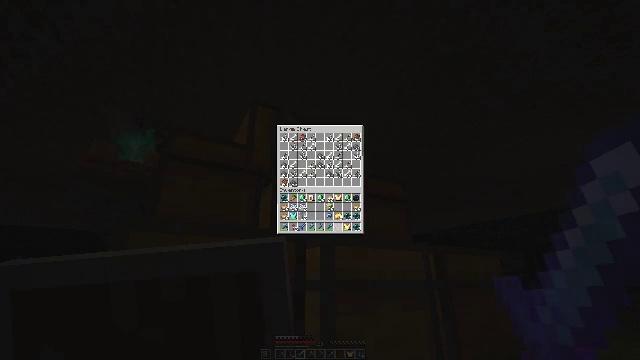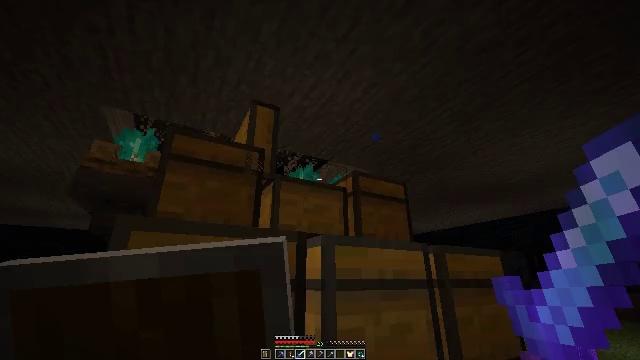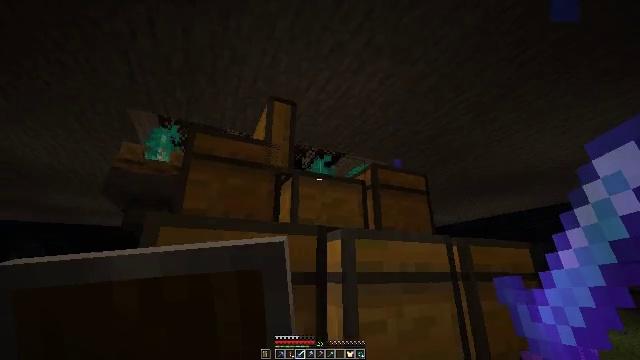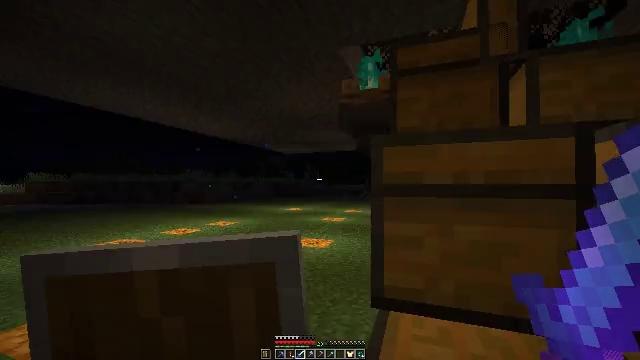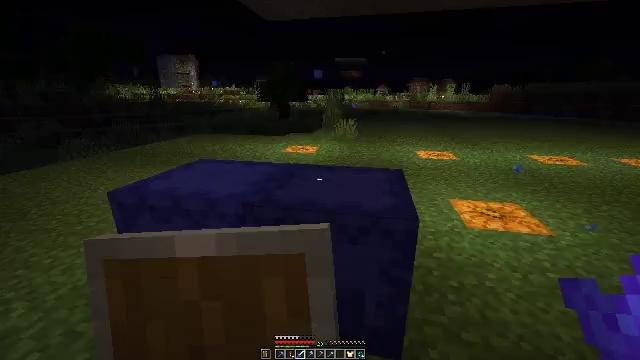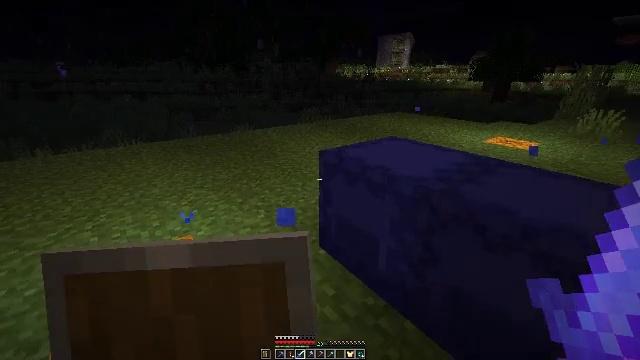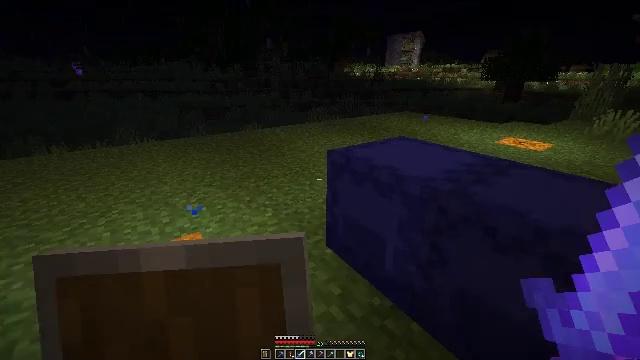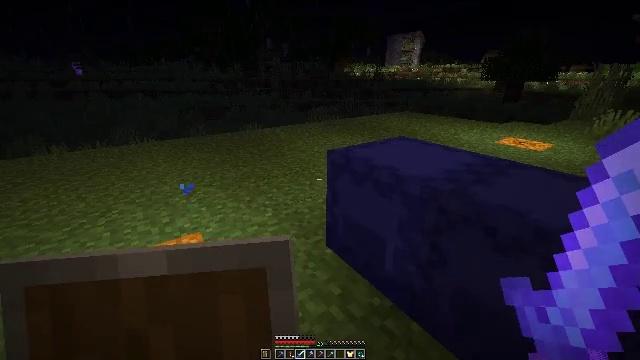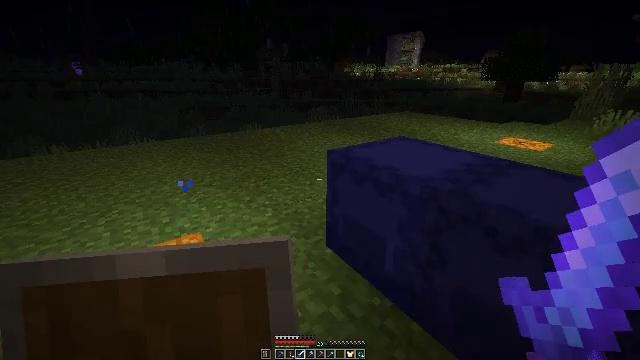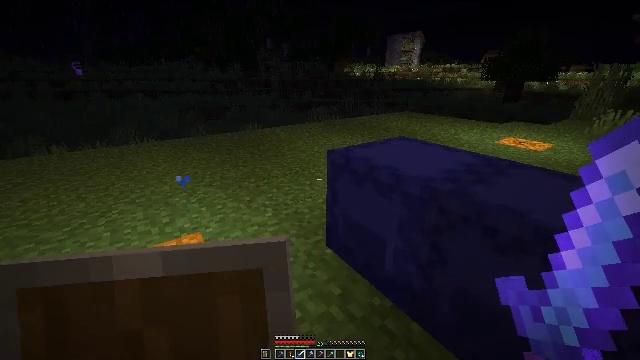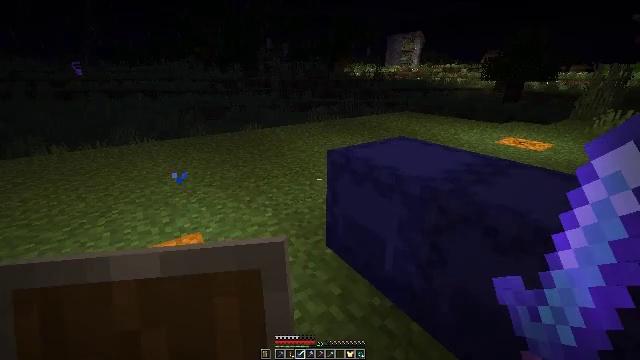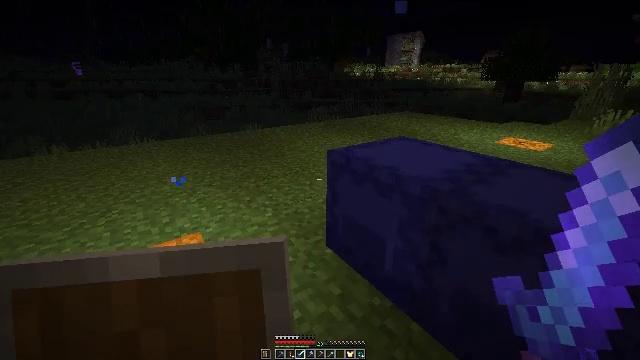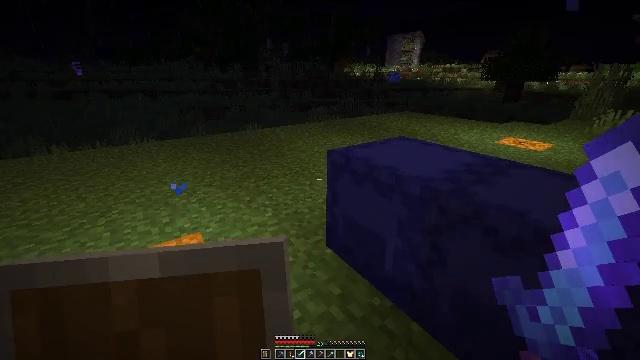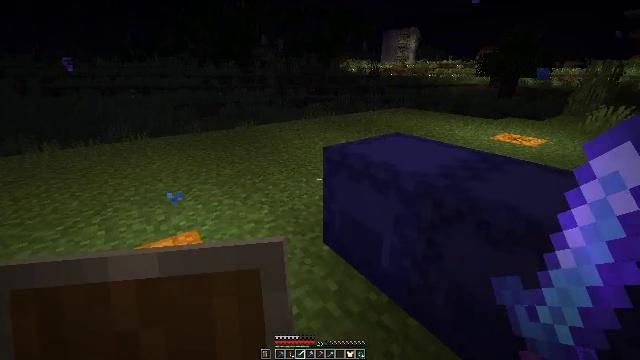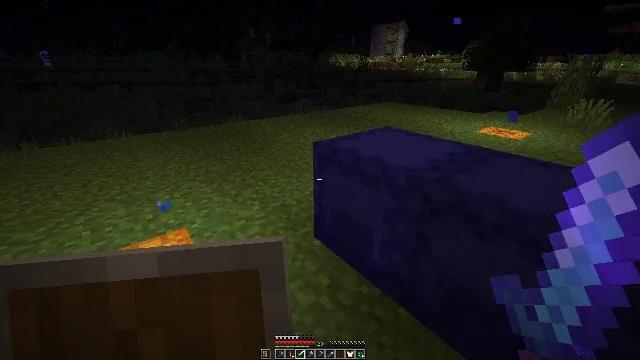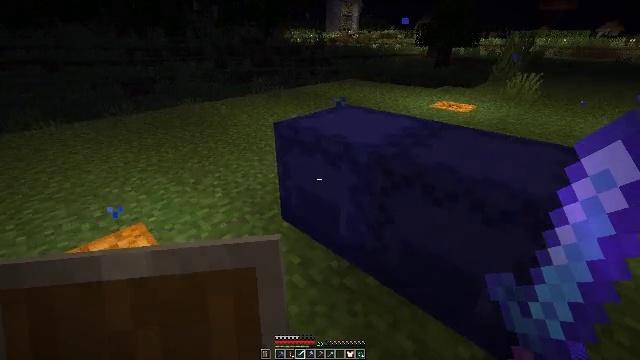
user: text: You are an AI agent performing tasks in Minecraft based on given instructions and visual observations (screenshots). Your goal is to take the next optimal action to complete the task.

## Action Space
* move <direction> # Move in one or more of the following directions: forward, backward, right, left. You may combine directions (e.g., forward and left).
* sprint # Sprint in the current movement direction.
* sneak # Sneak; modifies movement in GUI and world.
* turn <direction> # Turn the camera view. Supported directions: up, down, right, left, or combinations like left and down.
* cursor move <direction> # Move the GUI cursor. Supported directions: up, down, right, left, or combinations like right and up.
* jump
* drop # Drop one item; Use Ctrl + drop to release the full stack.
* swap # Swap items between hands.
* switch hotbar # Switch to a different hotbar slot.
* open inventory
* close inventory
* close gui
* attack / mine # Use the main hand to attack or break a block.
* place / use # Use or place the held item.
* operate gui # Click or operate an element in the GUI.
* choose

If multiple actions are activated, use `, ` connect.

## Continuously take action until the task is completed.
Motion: motion action
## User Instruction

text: Break the blue shulker box to pick it up.
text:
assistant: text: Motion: open inventory
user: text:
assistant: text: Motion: turn left and down, open inventory
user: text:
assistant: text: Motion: turn left and down, open inventory
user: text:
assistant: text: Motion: turn left and down, open inventory
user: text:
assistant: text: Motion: turn left and down
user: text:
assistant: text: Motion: turn left
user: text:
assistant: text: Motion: no_op
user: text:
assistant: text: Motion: no_op
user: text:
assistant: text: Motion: no_op
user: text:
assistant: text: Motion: no_op
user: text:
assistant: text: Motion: no_op
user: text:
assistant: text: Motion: no_op
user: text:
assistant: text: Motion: no_op
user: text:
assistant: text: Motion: turn right and down
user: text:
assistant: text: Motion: turn right and down
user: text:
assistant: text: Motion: turn right and down
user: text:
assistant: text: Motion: turn right and down, switch to hotbar 1
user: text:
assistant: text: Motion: turn right, switch to hotbar 1
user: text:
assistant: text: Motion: switch to hotbar 1
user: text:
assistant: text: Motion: switch to hotbar 1
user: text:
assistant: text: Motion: turn right and up, switch to hotbar 1
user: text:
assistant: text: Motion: turn right and up
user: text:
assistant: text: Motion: attack / mine
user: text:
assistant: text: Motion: attack / mine
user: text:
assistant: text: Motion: attack / mine
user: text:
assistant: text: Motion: attack / mine
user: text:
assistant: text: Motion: turn left, attack / mine
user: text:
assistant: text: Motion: turn left and up, attack / mine
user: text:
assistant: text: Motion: turn left and up, attack / mine
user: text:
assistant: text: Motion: turn left and up, attack / mine